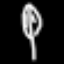
Label: leaf